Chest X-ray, AP view. Patient: 50 years old, sex M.
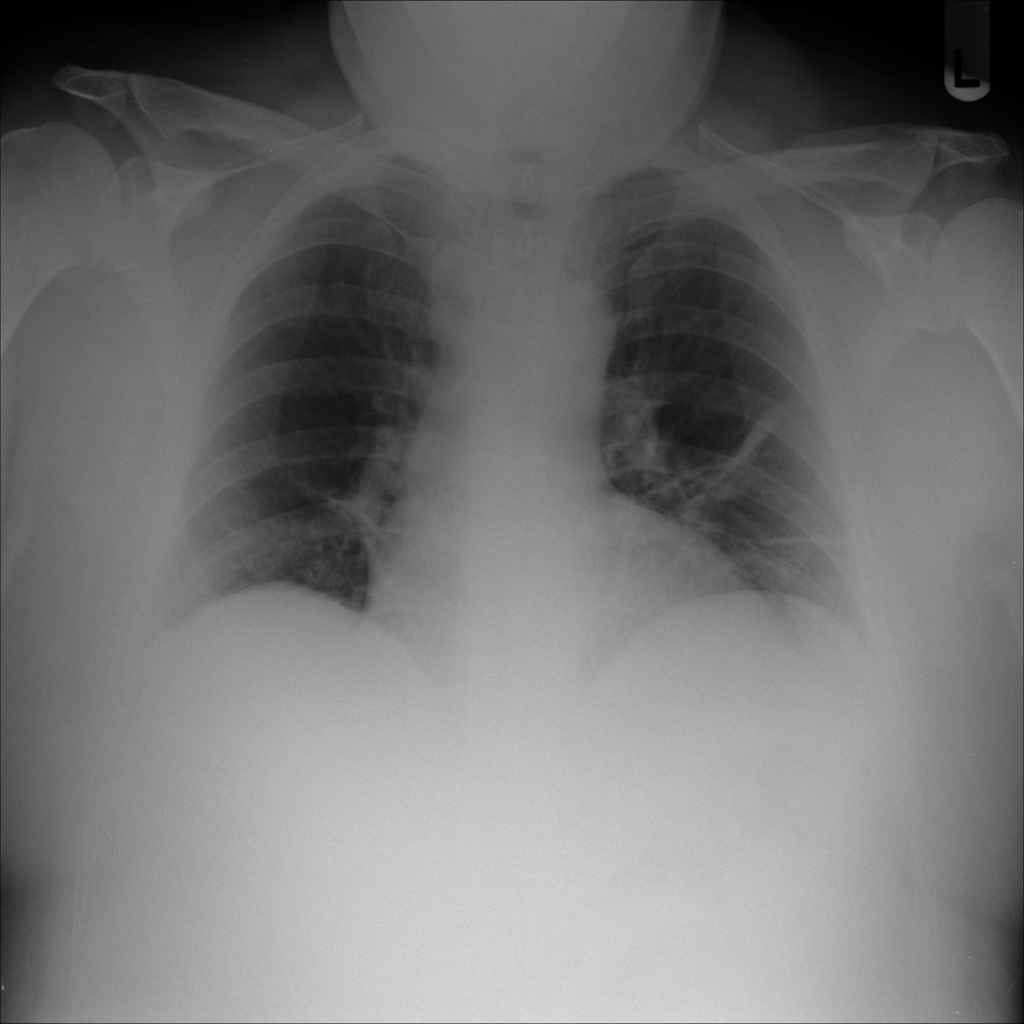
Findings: Atelectasis, Infiltration